Question: I have an UITextView. Magnifying glass will appear if I select some text. Magnifying glass may appear below UITextView. Is it possible to restrict magnifying glass boundaries?

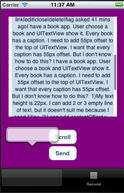
Answer: You need to subclass the 'UITextView' and override 'canPreformAction' like this :
'''
- (BOOL)canPerformAction:(SEL)action withSender:(id)sender
{
BOOL can = [super canPerformAction:action withSender:sender];
if(action == @selector(paste:) || action == @selector(selectAll:) || action == @selector(select:))
can = NO;
return can;
}
'''
This is will prevent the UIMenuController To Appear .. but the magnify glass will still shown.